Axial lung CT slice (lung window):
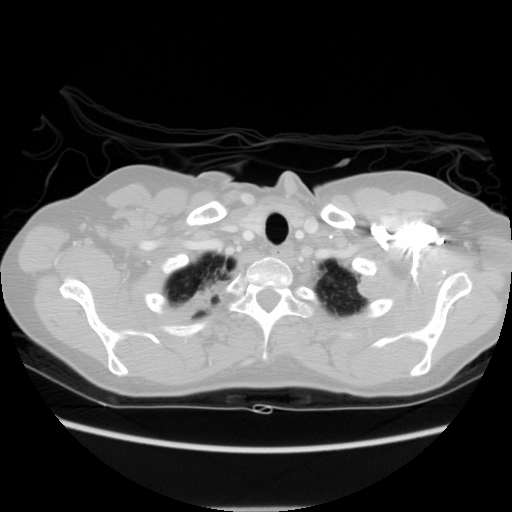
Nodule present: no